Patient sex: M
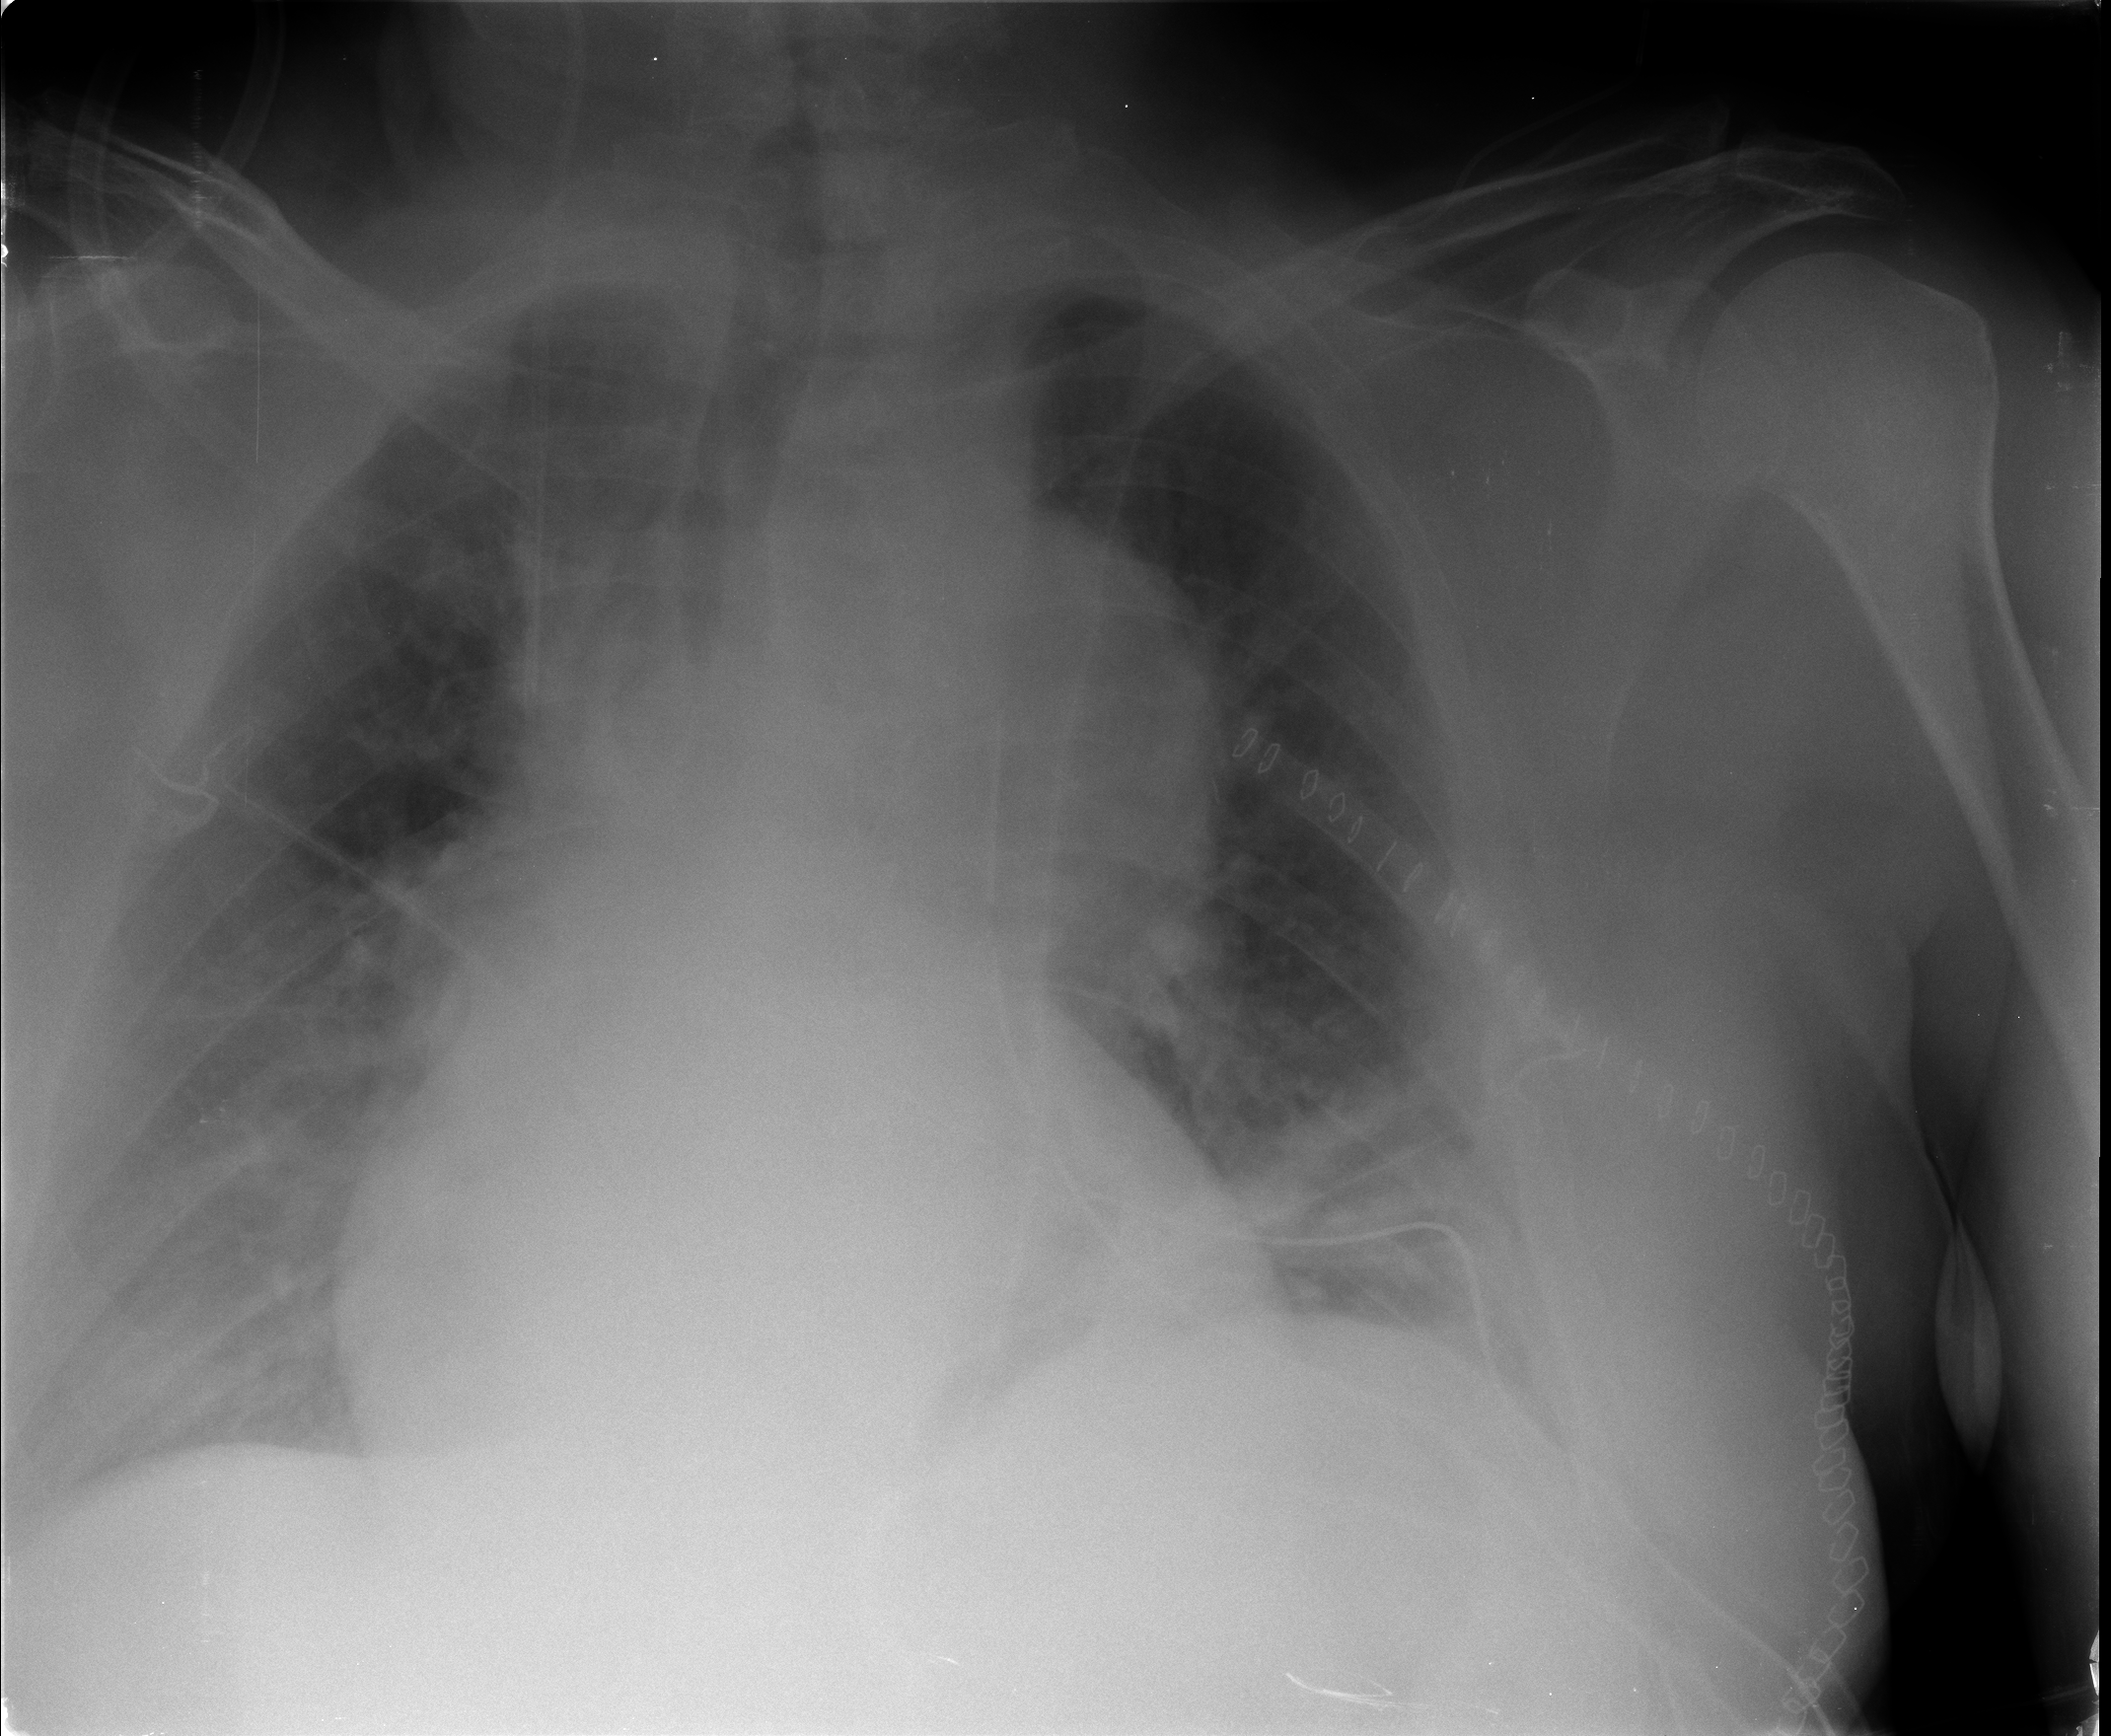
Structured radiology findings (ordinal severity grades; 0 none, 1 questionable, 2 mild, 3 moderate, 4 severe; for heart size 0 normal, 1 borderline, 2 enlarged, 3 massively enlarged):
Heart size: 2
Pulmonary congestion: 2
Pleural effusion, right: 2
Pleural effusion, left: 2
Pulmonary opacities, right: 0
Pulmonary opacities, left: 0
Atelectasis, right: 2
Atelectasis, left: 2